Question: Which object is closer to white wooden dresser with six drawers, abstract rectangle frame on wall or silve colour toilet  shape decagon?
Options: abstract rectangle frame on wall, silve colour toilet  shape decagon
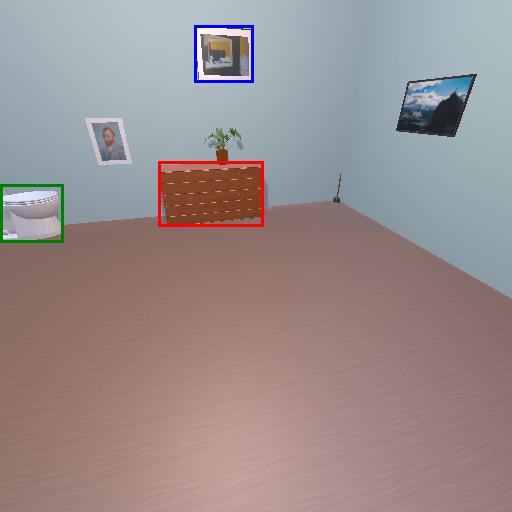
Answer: abstract rectangle frame on wall